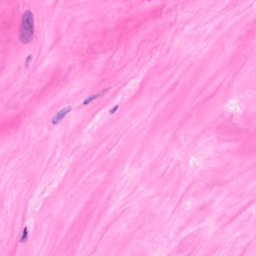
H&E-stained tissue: Breast